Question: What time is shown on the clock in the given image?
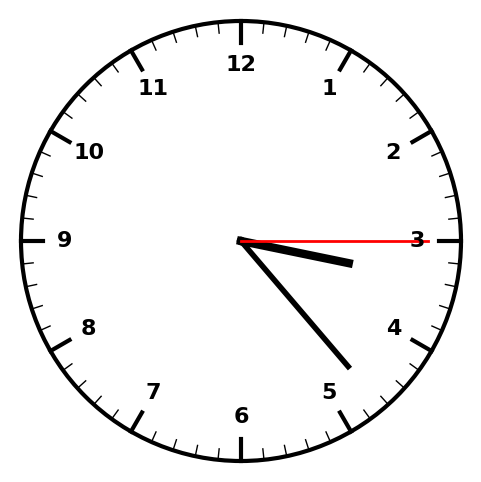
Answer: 03:23:15